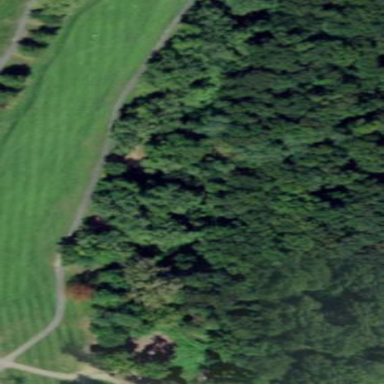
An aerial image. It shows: Golf fairway surrounded by grass.